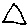
Label: triangle